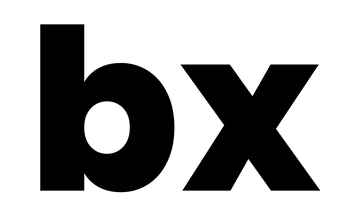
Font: Poppins-ExtraBold